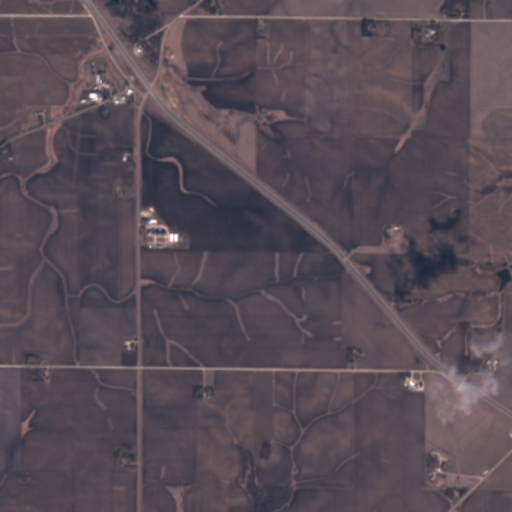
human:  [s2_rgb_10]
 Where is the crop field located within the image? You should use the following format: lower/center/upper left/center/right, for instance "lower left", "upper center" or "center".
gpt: The crop field is located in the upper left of the image.
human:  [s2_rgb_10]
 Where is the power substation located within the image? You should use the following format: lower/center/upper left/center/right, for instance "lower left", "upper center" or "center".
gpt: The power substation is located in the upper left of the image.
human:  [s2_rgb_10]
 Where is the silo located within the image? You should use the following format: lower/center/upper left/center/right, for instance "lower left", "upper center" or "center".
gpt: The silo is located in the upper left of the image.
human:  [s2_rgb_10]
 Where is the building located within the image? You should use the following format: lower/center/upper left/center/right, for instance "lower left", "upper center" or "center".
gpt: The building is located in the upper left of the image.
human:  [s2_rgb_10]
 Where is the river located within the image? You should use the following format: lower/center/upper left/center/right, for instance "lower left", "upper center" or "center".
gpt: The river is located in the center right of the image.
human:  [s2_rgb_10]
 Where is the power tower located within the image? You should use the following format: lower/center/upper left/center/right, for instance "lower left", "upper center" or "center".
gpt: There is no power tower in the image.